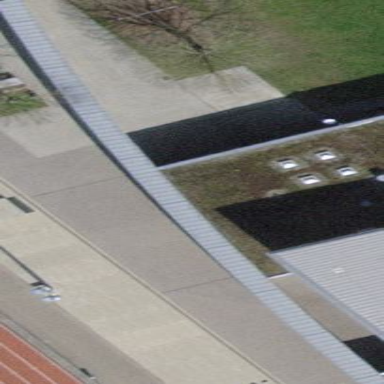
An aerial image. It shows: Building with flat roof.